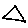
Label: triangle